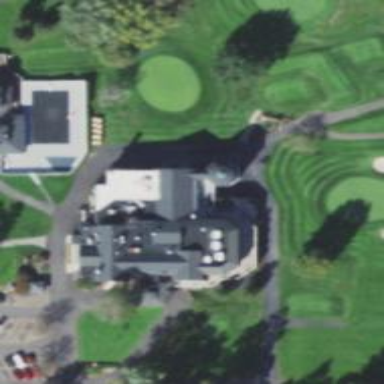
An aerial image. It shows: Path for golf carts.